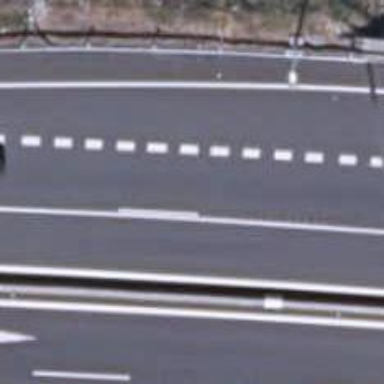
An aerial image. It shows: Motorway bridge with asphalt surface.